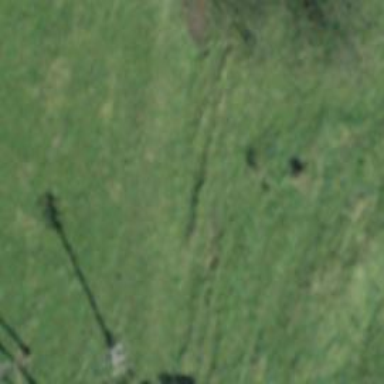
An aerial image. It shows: Bench.